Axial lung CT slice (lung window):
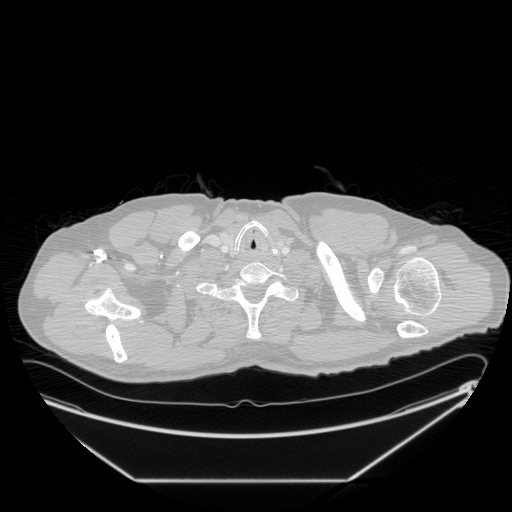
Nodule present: no